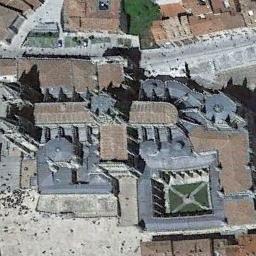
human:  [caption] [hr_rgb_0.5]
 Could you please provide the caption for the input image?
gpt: There is a church next to some buildings .

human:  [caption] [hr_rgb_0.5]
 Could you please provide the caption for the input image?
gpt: A church with a brown and gray roof, A cross-shaped roof on the main house of the church, And a lot of pedestrians in the square next to the church .

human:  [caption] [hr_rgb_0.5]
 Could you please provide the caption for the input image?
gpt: The church with some towers and the rest of the church has an orange cross-shaped roof .

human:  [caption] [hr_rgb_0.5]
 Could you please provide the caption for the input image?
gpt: This is a church with lots of open space around it .

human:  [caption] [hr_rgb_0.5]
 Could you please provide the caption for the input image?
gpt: A church with a cross structure beside some blue buildings .